Question: I want to do this excercise for Oracle 10g Express
> "Write an SQL query to retrieve the department name, firstname,
lastname, salary of the employee who earns the maximum salary for that
department."
I tried this code but it is not working for me.
There are two tables named employees, departments
ERROR is: ORA-00979: not a GROUP BY expression
'''
SELECT first_name, last_name, departments.department_name, salary
FROM employees, departments
where employees.department_id = departments.department_id
group by salary
'''

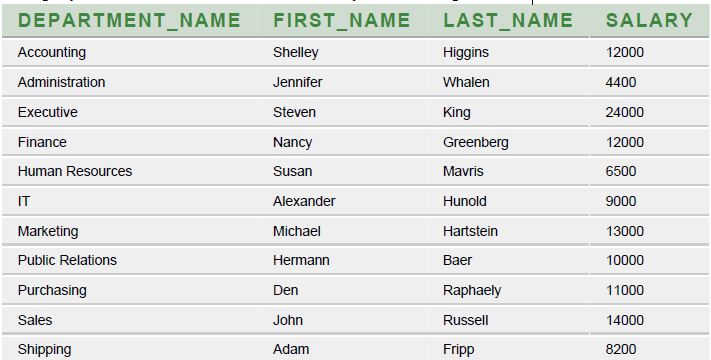
Answer: You will want to use an aggregate function to get the result. In this case you will use 'max()' to get the highest salary for each department.
There are several ways that this can be written.
You can use a subquery in a join:
'''
select d.department_name,
e.first_name,
e.last_name,
e.salary
from employees e
inner join
(
select max(salary) MaxSalary, department_id
from employees
group by department_id
) e1
on e.department_id = e1.department_id
and e.salary = e1.maxsalary
inner join departments d
on e.department_id = d.department_id;
'''
Since you are using Oracle, you can use windowing functions to get the result:
'''
select department_name, first_name, last_name, salary
from
(
select d.department_name,
e.first_name,
e.last_name,
e.salary,
row_number() over(partition by d.department_id order by e.salary desc) rn
from employees e
inner join departments d
on e.department_id = d.department_id
) d
where rn = 1
'''
Or you can even use a 'WHERE' clause to filter the data:
'''
select d.department_name,
e.first_name,
e.last_name,
e.salary
from employees e
inner join departments d
on e.department_id = d.department_id
where salary in (select max(salary)
from employees e1
where e.department_id = e1.department_id
group by department_id)
'''